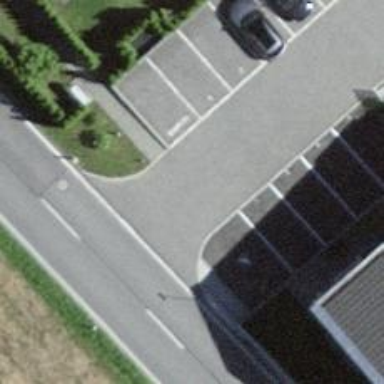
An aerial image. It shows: Road serving as parking aisle.